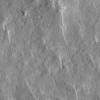
Atmospheric dust classification: not_dusty